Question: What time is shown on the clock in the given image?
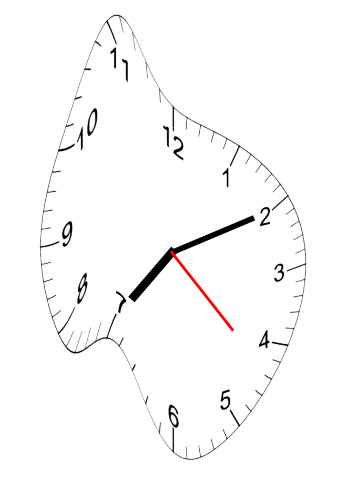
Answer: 07:10:22